Question: I am looking for a way to run .do file of Stata from Vim.
Here is what I have checked out so far:
1. In this link: http://fmwww.bc.edu/repec/bocode/t/textEditors.html#vim, Vim functions were suggested;
2. The rundo.exe file could be downloaded from here: http://huebler.blogspot.com/2008/04/stata.html
However, after also changing the .ini files as suggested, I still cannot run the following Vim function, which is defined in _vimrc:
'''
fun! RunDoLines()
let selectedLines = getbufline('%', line("'<"), line("'>"))
if col("'>") < strlen(getline(line("'>")))
let selectedLines[-1] = strpart(selectedLines[-1], 0, col("'>"))
endif
if col("'<") != 1
let selectedLines[0] = strpart(selectedLines[0], col("'<")-1)
endif
let temp = tempname() . ".do"
call writefile(selectedLines, temp)
" *** CHANGE PATH AND NAME TO REFLECT YOUR SETUP. USE \\ INSTEAD OF \ ***
exec "!start C:\\Program Files\\Scripts\\rundo.exe " . temp
" Delete the temp file after Vim closes
au VimLeave * exe "!del -y" temp
endfun
'''
As I have mapped this function to '<F9>' using: 'map <F9> :<C-U>call RunDoLines() <Enter>', here is the error message I get when pressing '<F9>' when opening 'profile.do' through Vim in Stata's home directory.

My Vim is on Github: <URL>
Where am I getting it wrong?
PS: the good news is, the following 'Rundo()' function works well, except for one issue:
'''
fun! RunIt()
wa
!start /min "C:\Users\Linfeng\rundo.exe" "%:p"
endfun
'''
Issue: if the .do file contains an error and Stata complains about it, the 'Ctrl' key (or 'Alt' key) will be held down. This makes pressing 'Tab' as if 'Alt-Tab', which is shifting windows. The key-lock will only be released after pressing 'Ctrl' for one time.
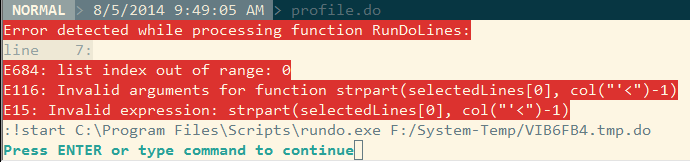
Answer: Honestly, it is my misuse of the function 'RunDoLines()' that has caused the problem. The function is still compatible with Vim on Windows 8.1.
For calling this function:
1. Add vnoremap to the <F9> mapping.
2. Visually select (several) line(s).
3. Press F9.
The function needs to be filled with a "selected line", which should be visually selected as far as I am concerned. Selecting a line of code in insert mode by dragging the mouse will not generate the parameters that is needed by the function.
Stay in normal mode and press 'V' to run the chunk of code!